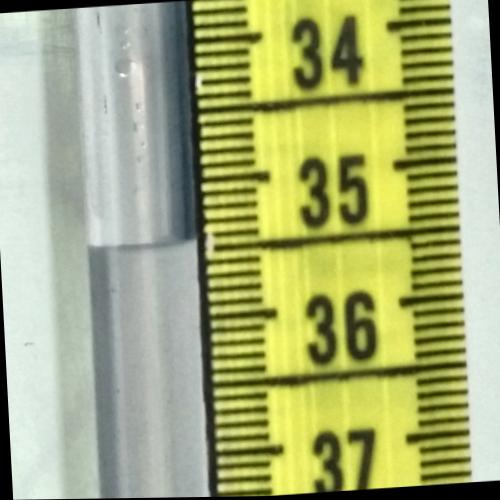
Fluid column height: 35.4 cm